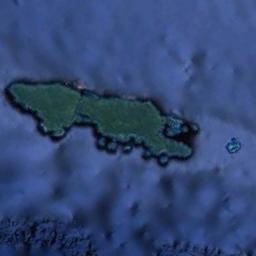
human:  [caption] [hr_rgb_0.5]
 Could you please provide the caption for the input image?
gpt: Long strip of green island surrounded by blue water .

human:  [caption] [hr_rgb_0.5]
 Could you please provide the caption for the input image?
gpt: There are many trees on the island .

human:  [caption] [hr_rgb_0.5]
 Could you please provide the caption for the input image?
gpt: The island is desolate .

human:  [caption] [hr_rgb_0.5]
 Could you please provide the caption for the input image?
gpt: The island with dense vegetation is surrounded by light blue waters .

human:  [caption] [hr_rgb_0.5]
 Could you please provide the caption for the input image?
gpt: The green island is on a blue sea .